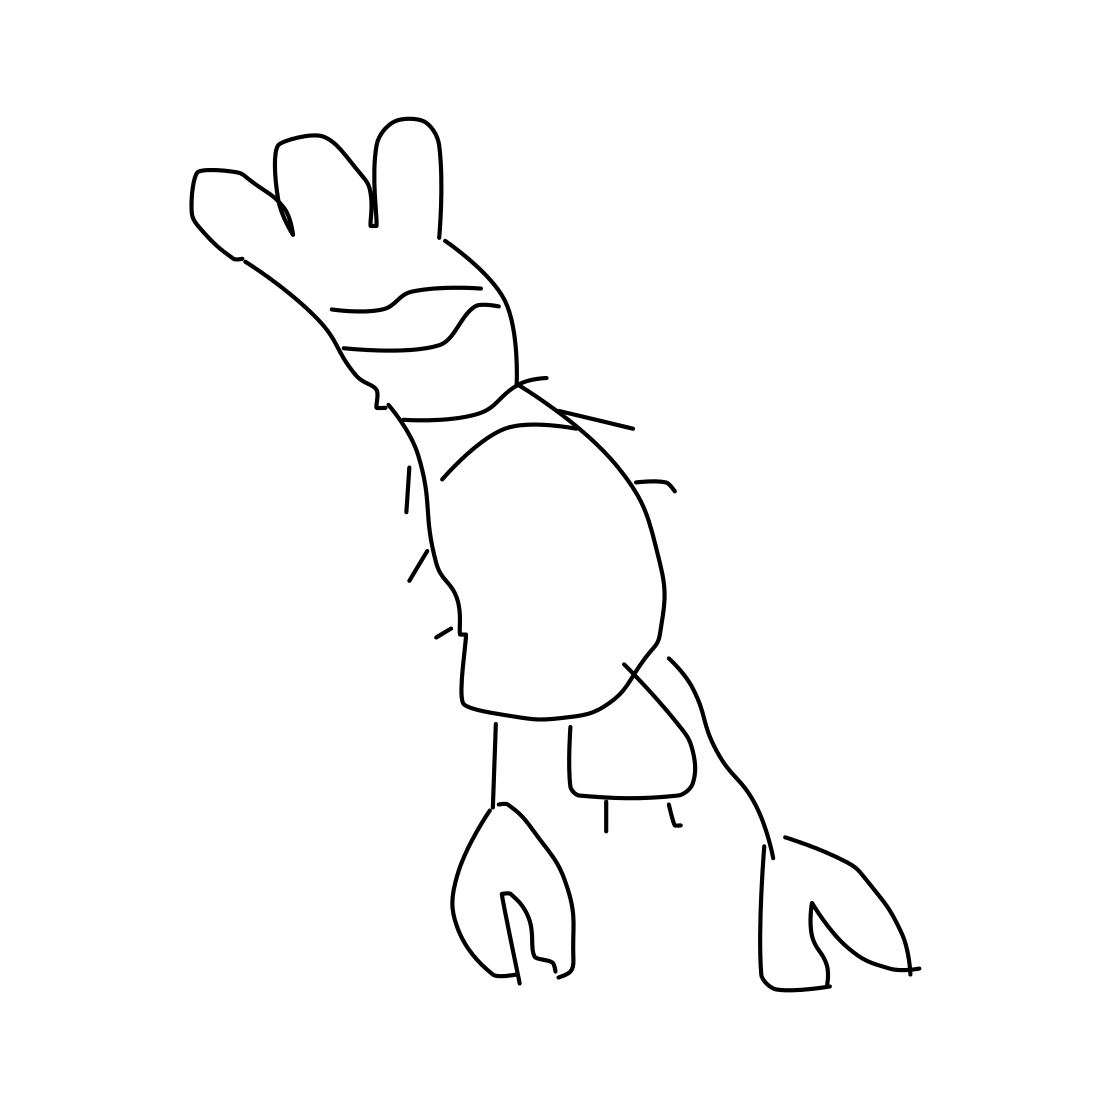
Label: lobster